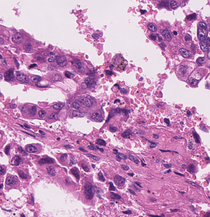
Tumor epithelial tissue: yes
Tumor-associated stroma tissue: yes
Normal tissue: no